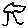
Label: tree